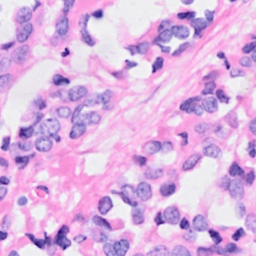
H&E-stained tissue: Breast